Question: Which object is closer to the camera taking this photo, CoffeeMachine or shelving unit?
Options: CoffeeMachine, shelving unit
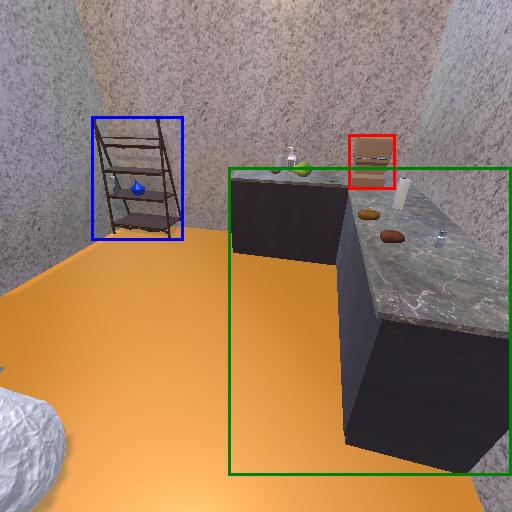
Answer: CoffeeMachine